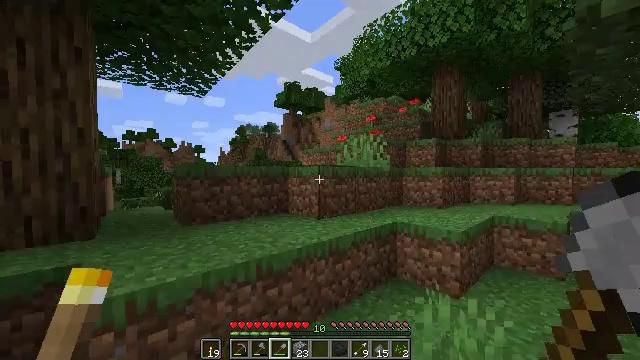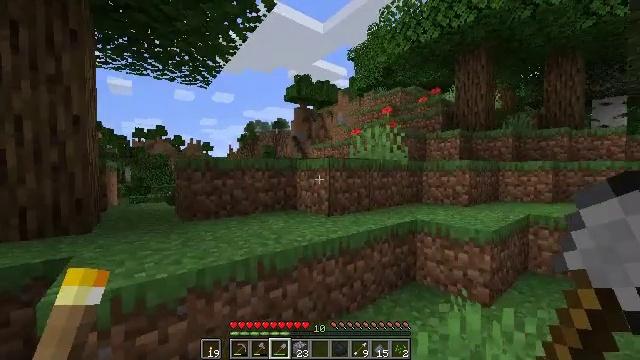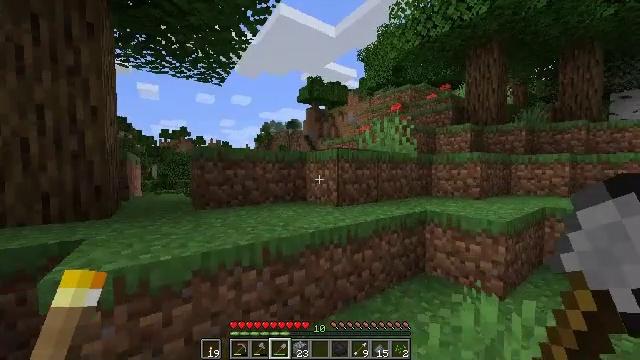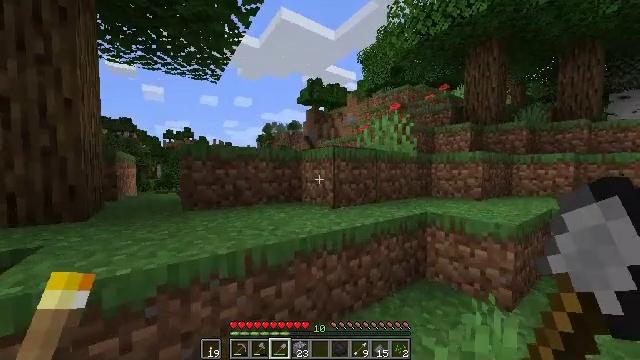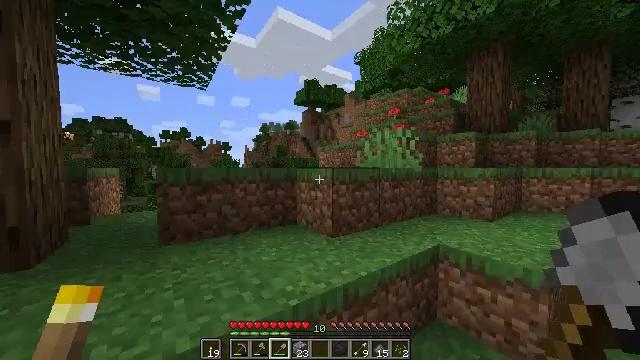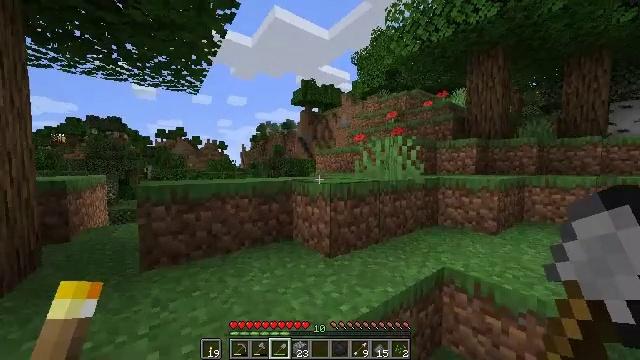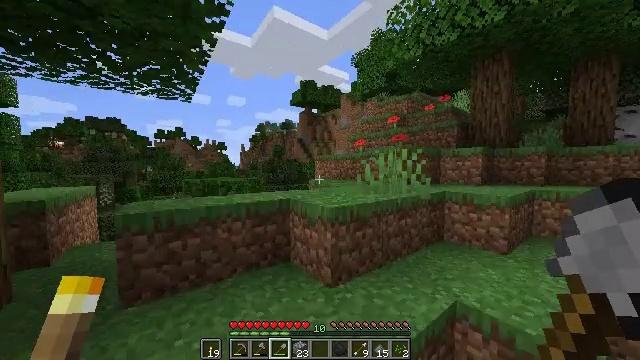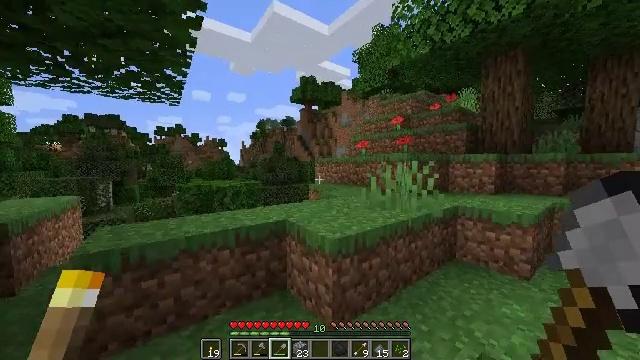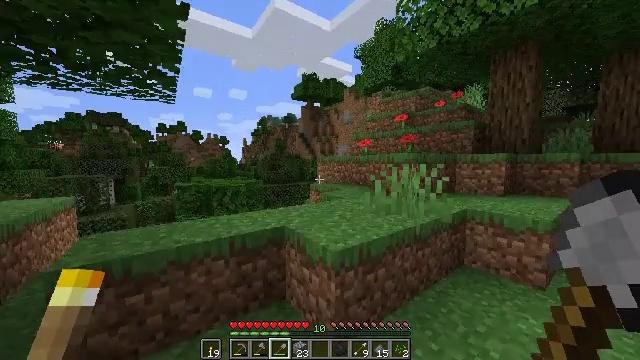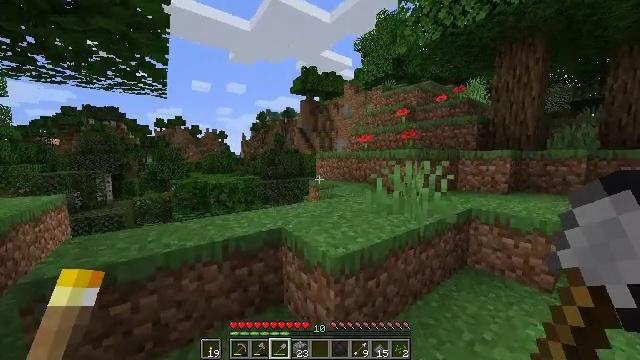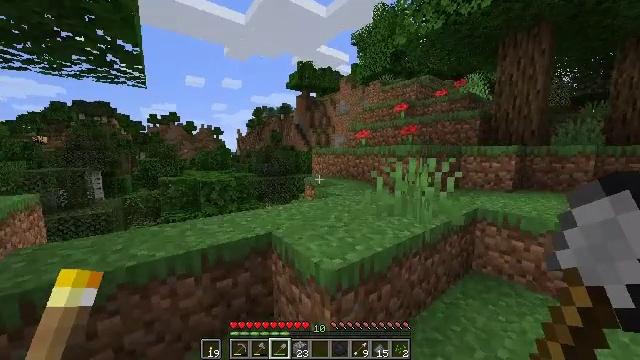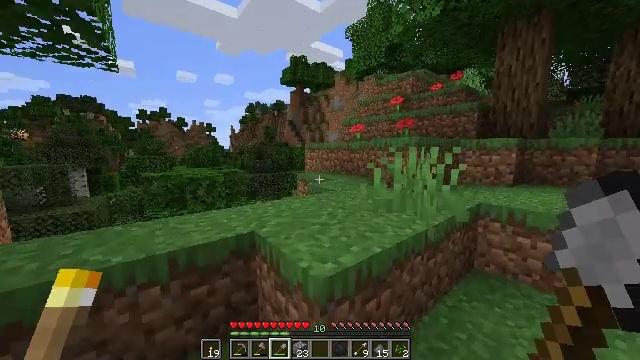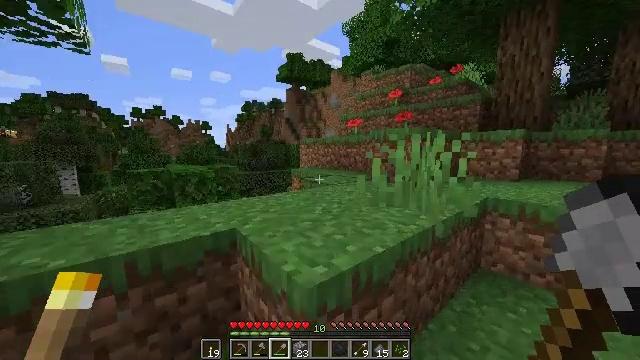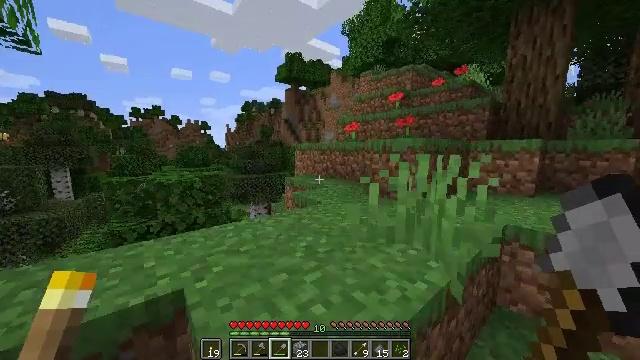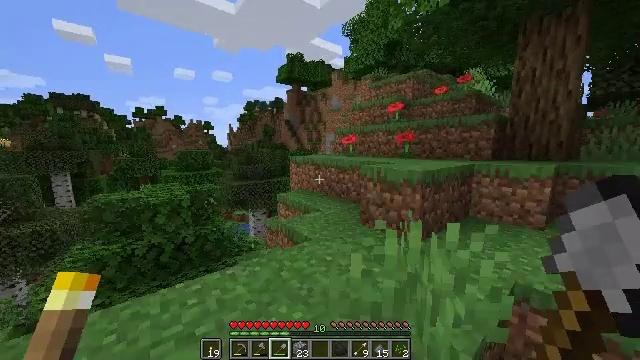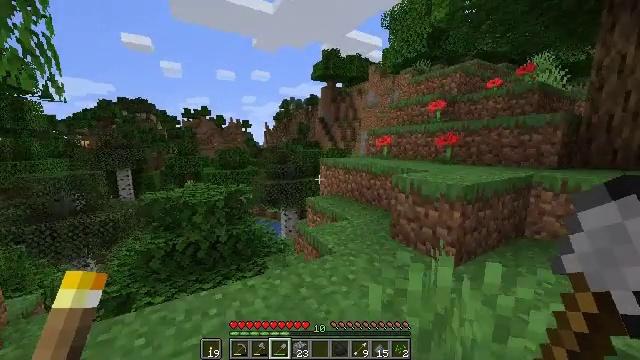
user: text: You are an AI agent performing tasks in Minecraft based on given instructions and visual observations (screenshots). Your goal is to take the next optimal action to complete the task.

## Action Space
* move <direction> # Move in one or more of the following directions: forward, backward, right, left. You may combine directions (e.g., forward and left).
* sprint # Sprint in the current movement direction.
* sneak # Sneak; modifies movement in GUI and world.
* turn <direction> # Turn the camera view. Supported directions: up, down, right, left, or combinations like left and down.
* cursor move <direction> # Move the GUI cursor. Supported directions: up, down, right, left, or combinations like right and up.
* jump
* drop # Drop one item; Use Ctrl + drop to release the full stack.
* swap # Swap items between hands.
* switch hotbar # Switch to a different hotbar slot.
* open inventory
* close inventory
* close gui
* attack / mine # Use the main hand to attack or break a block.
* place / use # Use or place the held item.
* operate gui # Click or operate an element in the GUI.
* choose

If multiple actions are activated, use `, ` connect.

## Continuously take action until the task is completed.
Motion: motion action
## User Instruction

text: Remove birch leaves from trees.
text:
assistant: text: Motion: move forward, sprint, turn left
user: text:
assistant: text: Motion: move forward, sprint, turn left
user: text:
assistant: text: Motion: move forward, sprint
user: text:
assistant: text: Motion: move forward, sprint, jump
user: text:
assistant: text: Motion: move forward, sprint, jump
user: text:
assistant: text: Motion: move forward, sprint, jump
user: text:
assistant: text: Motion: move forward, sprint, turn down, jump
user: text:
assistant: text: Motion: move forward, sprint
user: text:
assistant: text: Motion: move forward and move right, sprint, turn down
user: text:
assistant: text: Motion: move forward and move right, sprint
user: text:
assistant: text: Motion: move forward and move right, sprint, turn right
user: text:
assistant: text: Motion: move forward and move right, sprint
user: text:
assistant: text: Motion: move forward and move right, sprint, jump
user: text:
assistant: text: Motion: move forward and move right, sprint, jump
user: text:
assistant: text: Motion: move forward and move right, sprint, turn left, jump
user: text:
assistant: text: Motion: move forward and move right, sprint, turn left
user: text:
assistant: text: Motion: move forward and move right, sprint, turn left
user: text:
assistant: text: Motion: move forward, sprint, turn left
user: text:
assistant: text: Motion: move forward and move right, sprint
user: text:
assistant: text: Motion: move forward and move right, sprint, turn right
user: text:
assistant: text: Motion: move forward and move right, sprint, turn right and down
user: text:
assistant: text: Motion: move forward and move right, sprint, turn right and up, jump
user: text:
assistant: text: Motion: move forward and move right, sprint, jump
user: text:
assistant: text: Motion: move forward and move right, sprint, jump
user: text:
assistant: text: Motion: move forward and move right, sprint, jump
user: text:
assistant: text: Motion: move forward and move right, sprint, turn right
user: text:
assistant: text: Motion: move forward and move right, sprint, turn right and up
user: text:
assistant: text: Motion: move forward and move right, sprint, turn right and up
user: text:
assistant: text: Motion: move forward and move right, sprint, turn right
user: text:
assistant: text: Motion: move forward and move right, sprint